Interaction volume radius: 5 \u00c5
Interaction volume height: 30 \u00c5
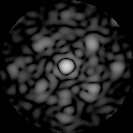
Disorder parameter: 0.485